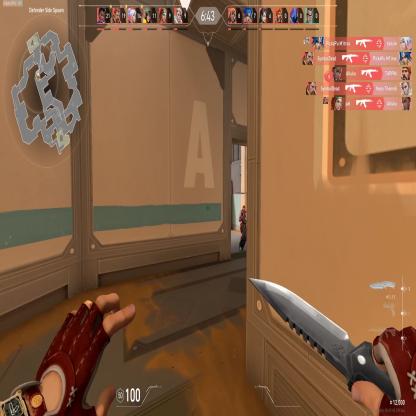
Label: enemy